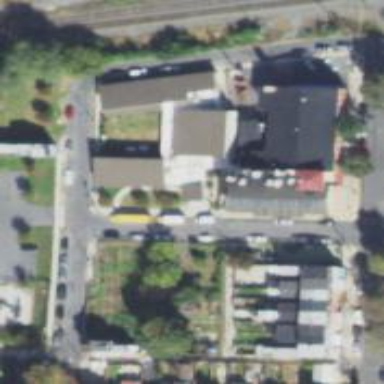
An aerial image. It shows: Shelter building serving as social facility.